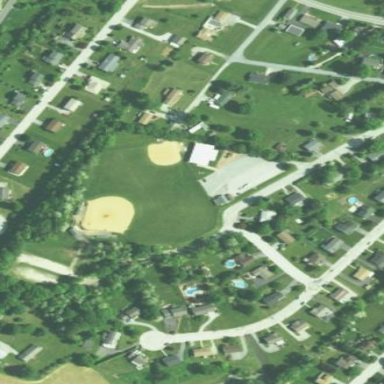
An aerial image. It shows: Baseball pitch for leisure and sports activities.